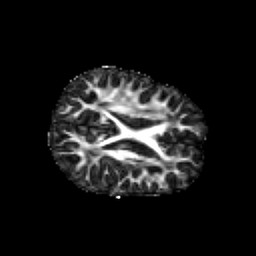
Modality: FA
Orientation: axial
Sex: male
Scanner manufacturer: siemens
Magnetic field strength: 3 T
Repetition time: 5 s
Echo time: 0.071 s